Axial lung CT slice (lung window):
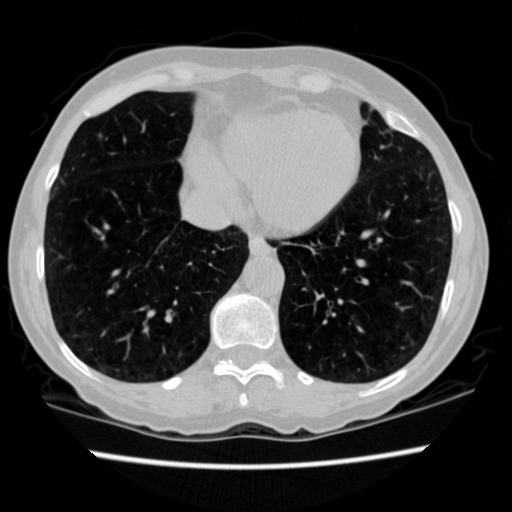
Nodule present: no